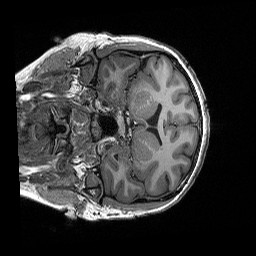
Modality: T1w
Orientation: coronal
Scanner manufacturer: siemens
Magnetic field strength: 3 T
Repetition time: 2.3 s
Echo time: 0.00294 s